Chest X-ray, PA view. Patient: 31 years old, sex F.
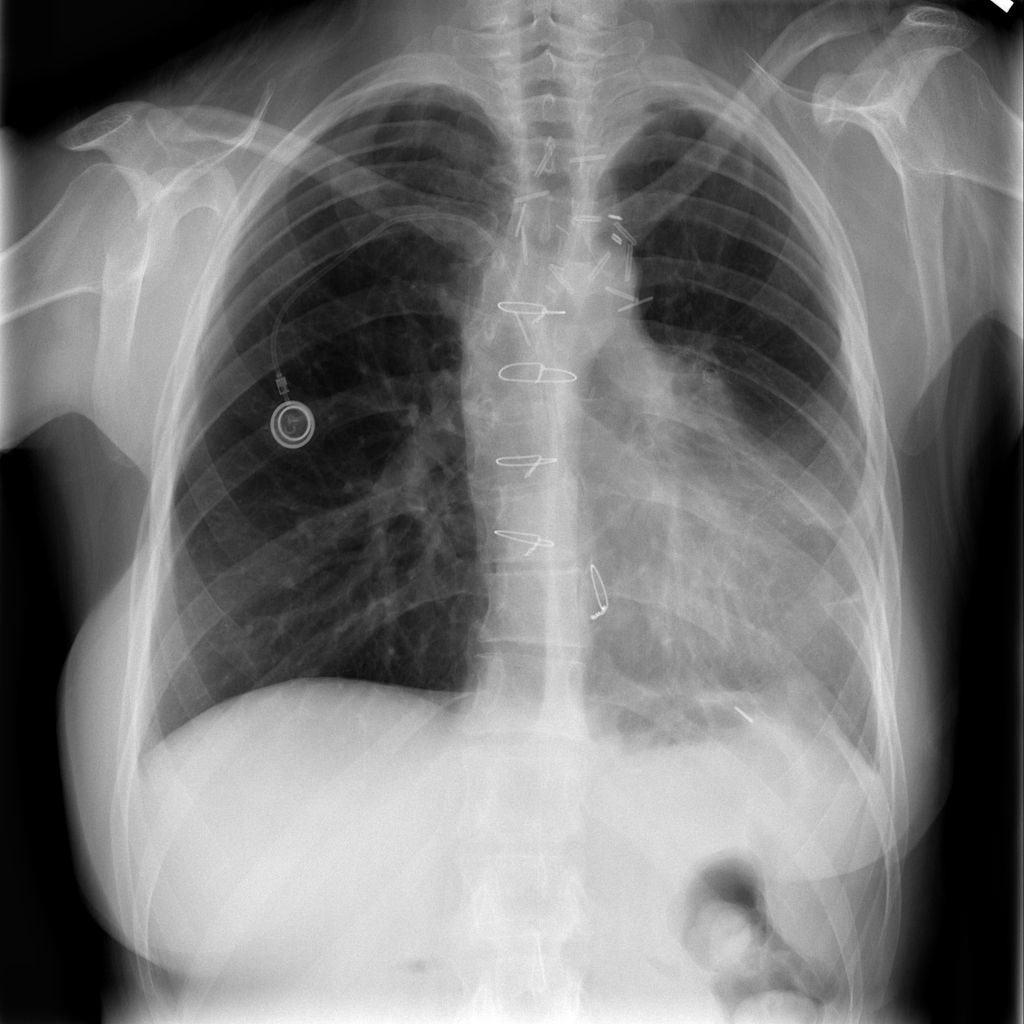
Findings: Infiltration